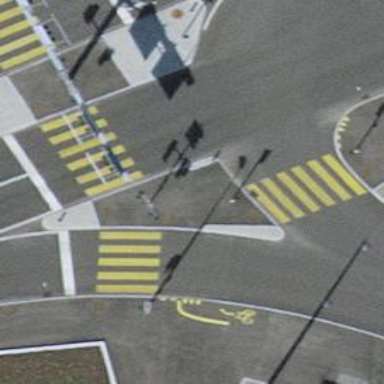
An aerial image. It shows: Asphalt sidewalk path.